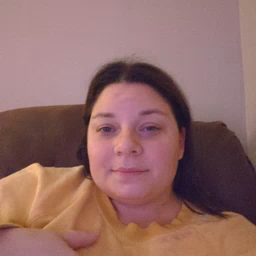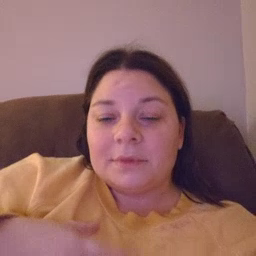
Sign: moon